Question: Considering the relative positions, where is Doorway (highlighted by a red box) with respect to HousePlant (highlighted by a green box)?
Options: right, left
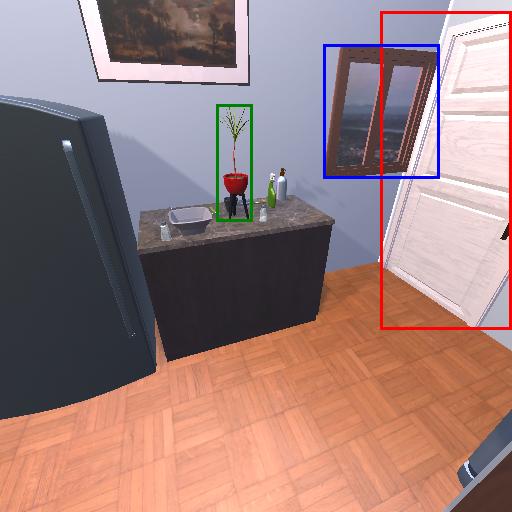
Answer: right